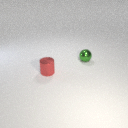
small red metal cylinder in front of small green metal sphere